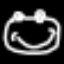
Label: frog